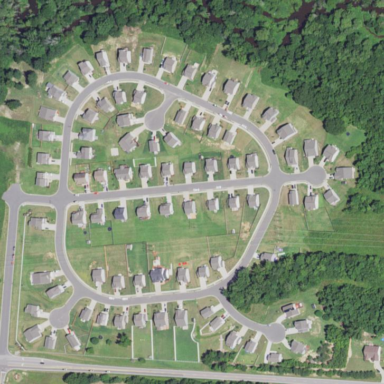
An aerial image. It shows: Residential neighbourhood.